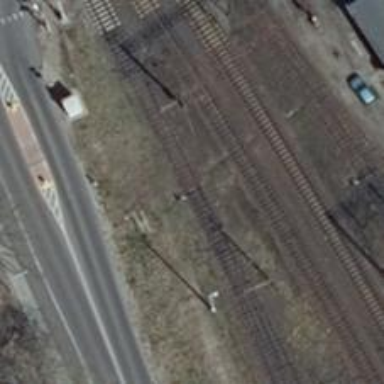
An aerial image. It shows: Railway switch.